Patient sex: M
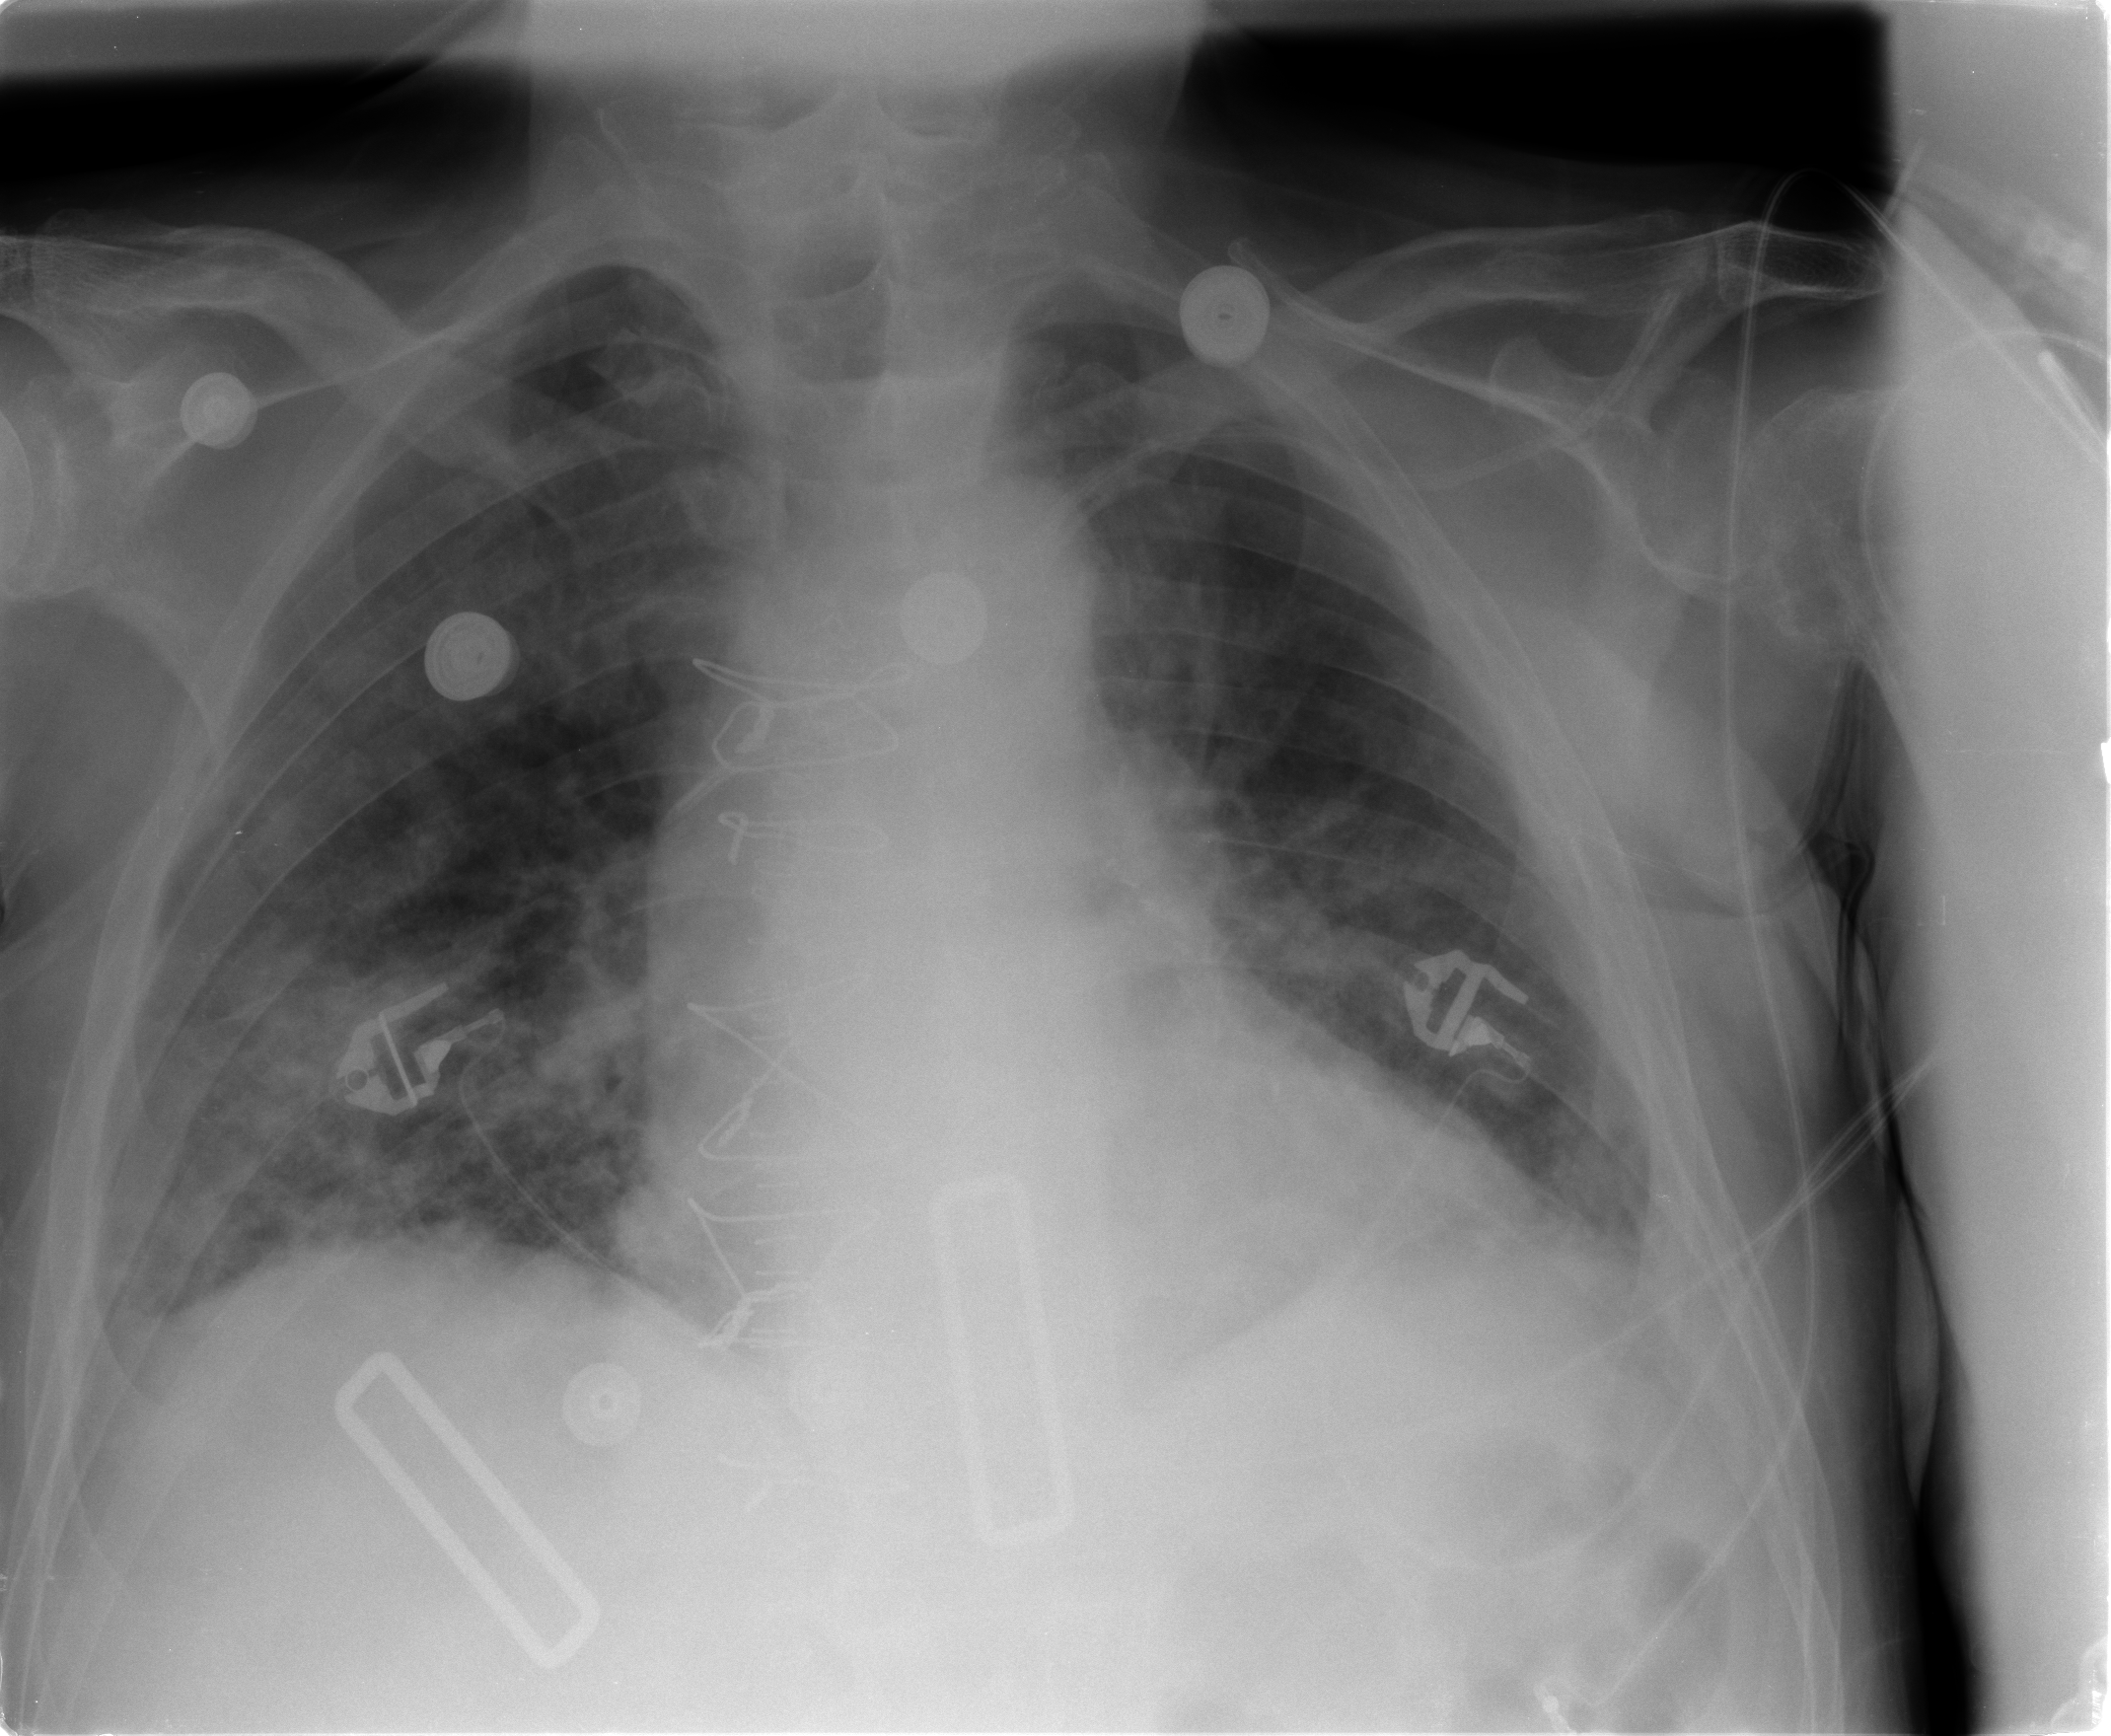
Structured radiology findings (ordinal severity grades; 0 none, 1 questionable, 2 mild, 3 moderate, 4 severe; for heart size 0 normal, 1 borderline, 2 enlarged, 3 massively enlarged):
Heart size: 2
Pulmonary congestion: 1
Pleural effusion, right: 1
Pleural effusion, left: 1
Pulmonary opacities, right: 2
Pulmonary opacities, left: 1
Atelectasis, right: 2
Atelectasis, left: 2